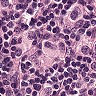
Metastatic tissue present: yes